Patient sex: F
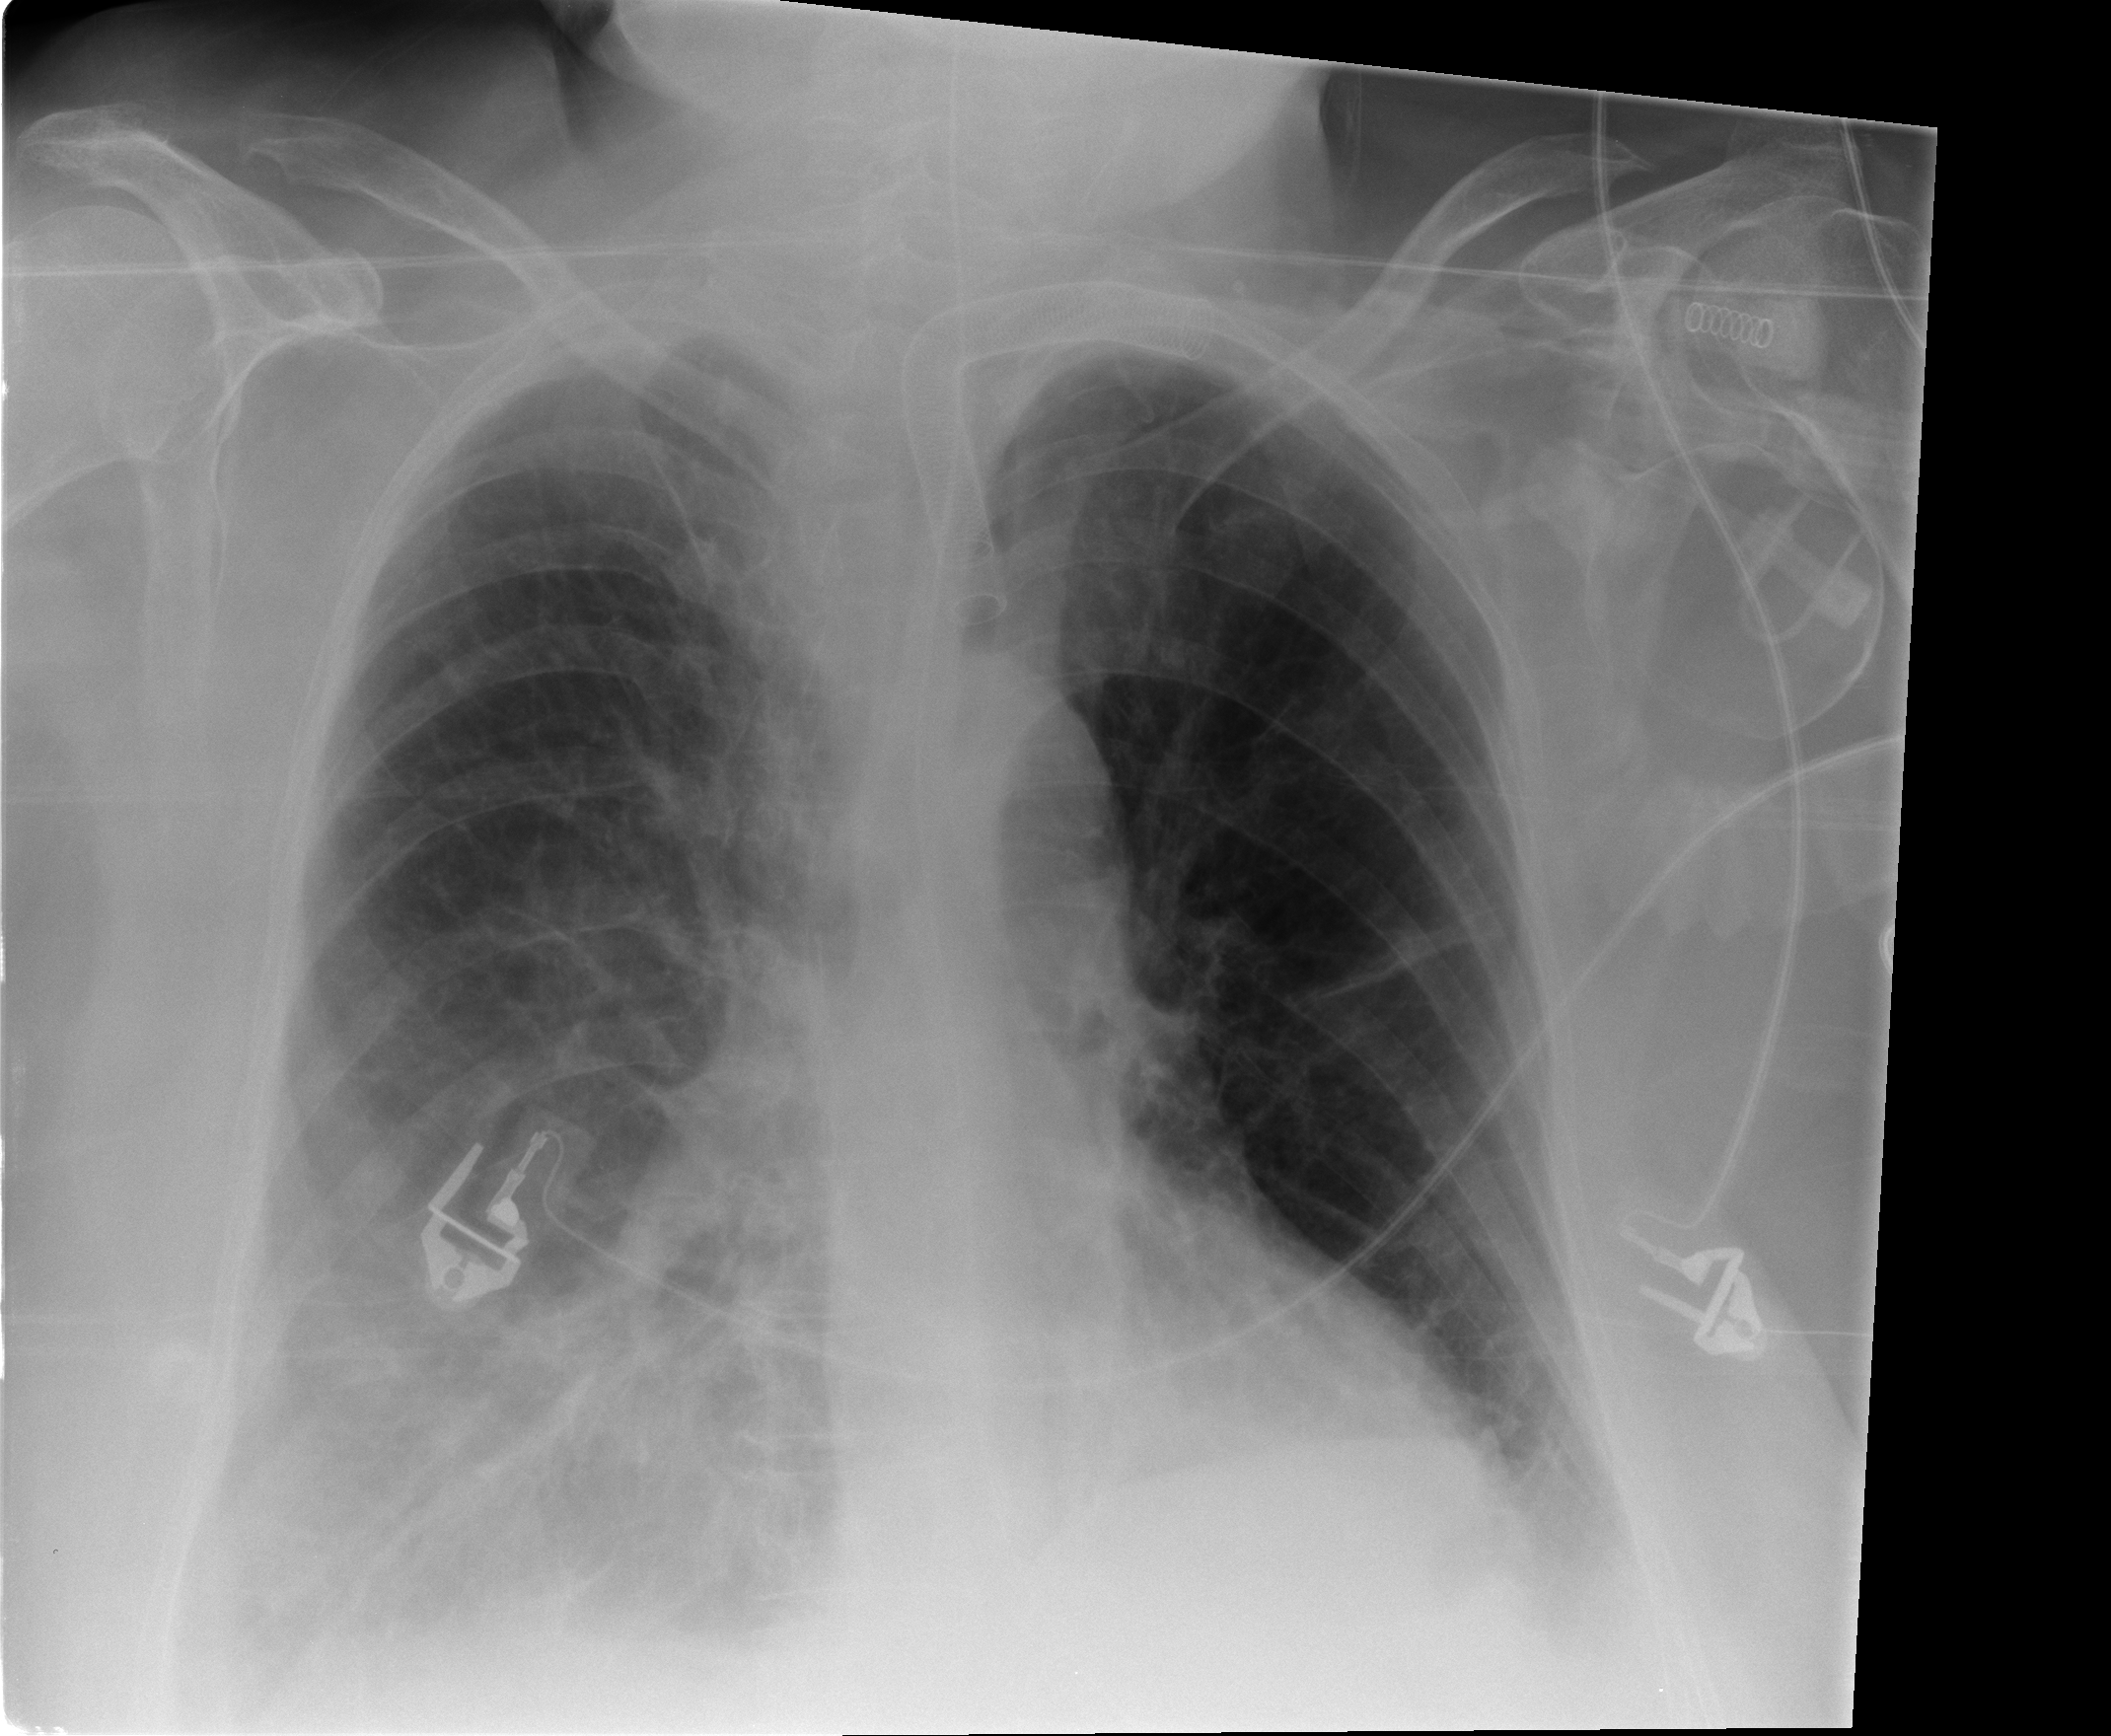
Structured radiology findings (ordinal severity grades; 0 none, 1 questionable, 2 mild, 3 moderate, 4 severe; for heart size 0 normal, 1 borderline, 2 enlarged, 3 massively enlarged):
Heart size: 0
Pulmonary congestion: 0
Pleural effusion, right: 3
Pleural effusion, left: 2
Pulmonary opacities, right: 3
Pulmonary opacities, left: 2
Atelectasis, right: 3
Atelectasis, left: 2